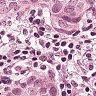
Metastatic tissue present: yes